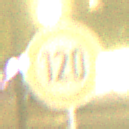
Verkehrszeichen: Geschwindigkeit120
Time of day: Night
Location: Outdoor (Urban)
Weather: Clear
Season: NotSpecified
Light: Artificial